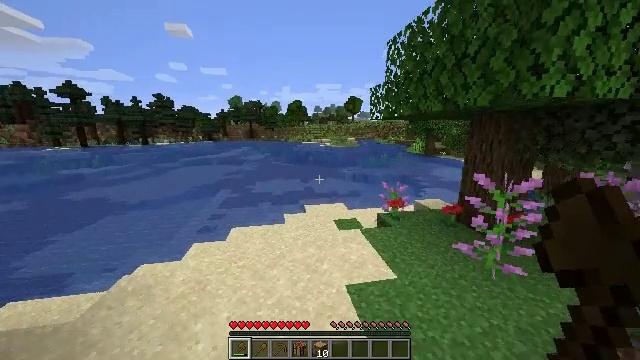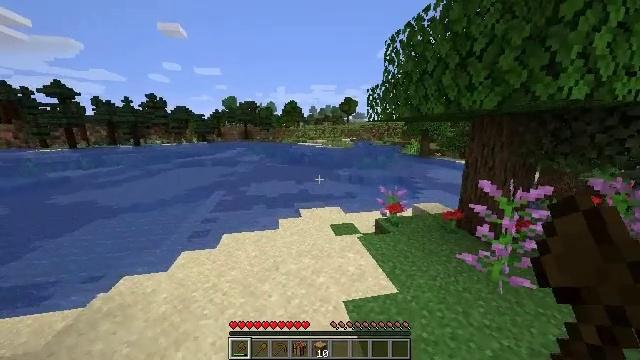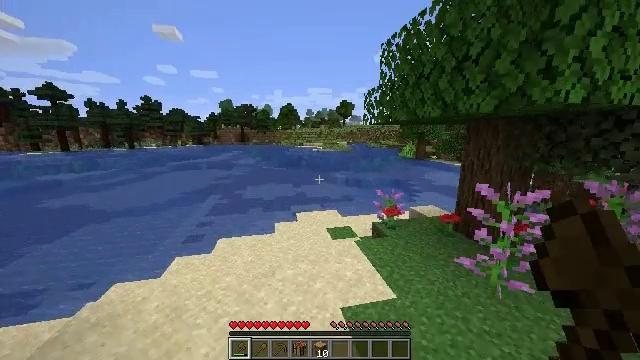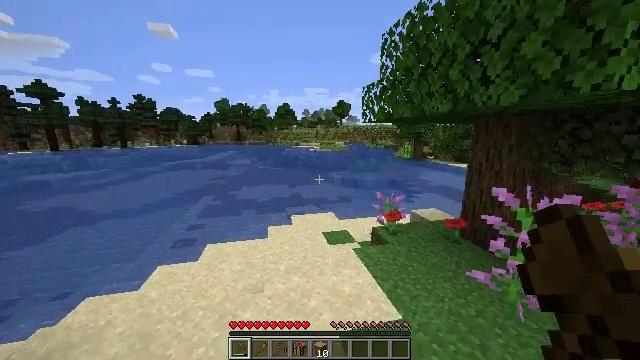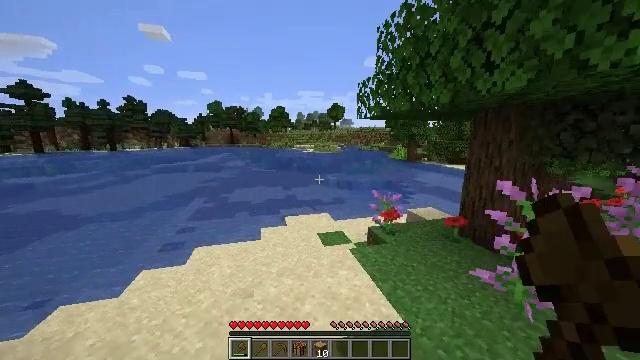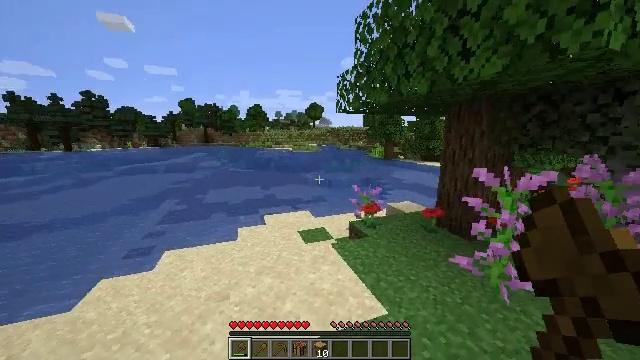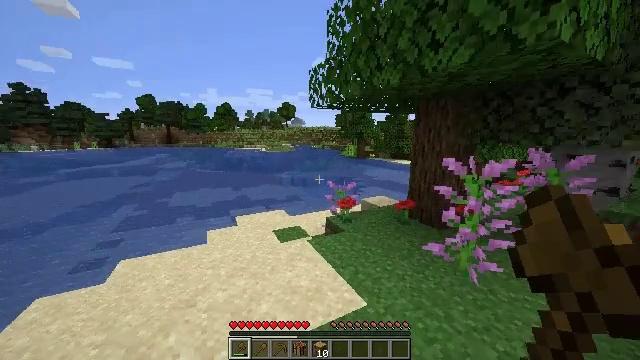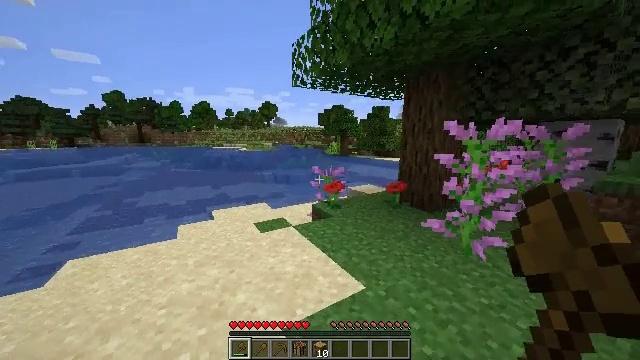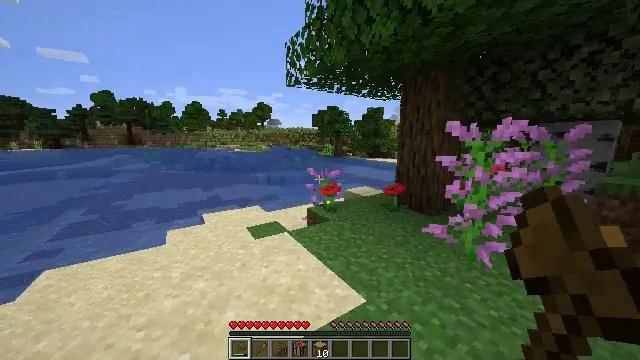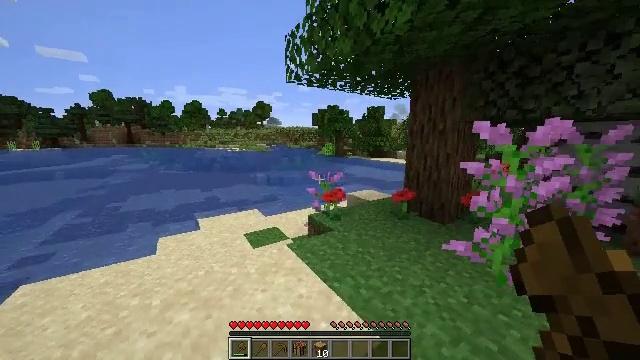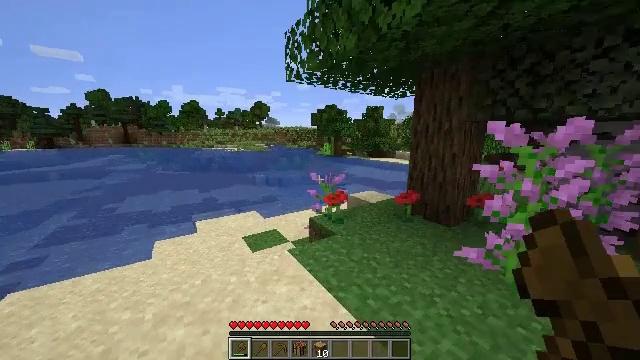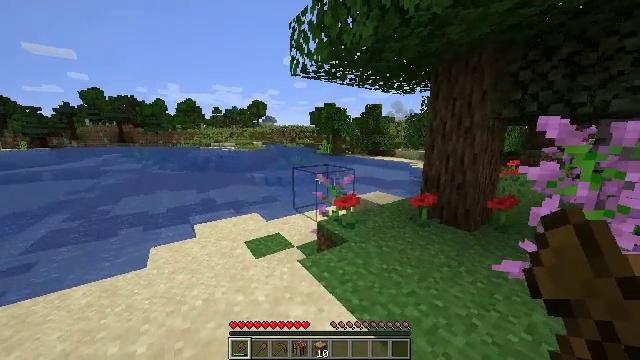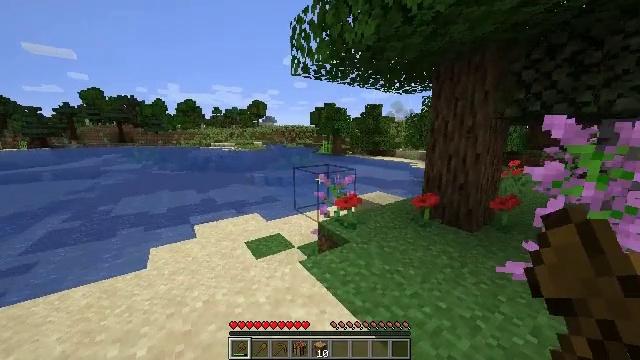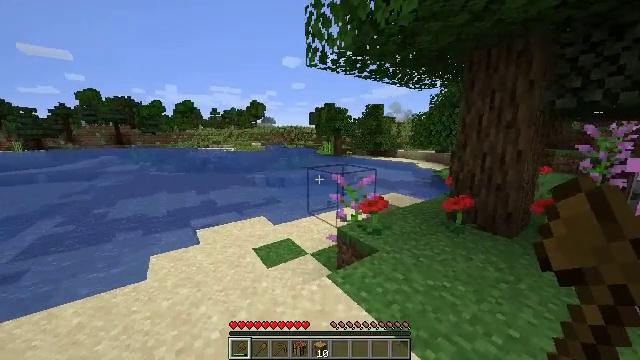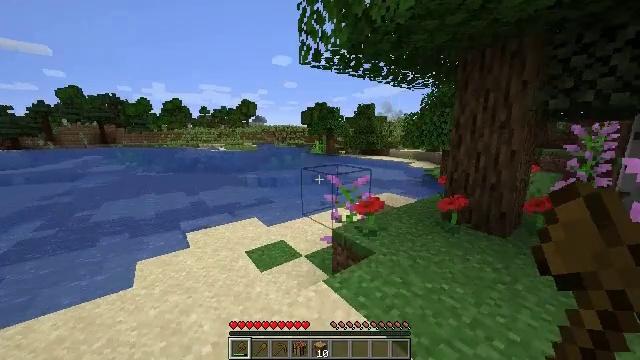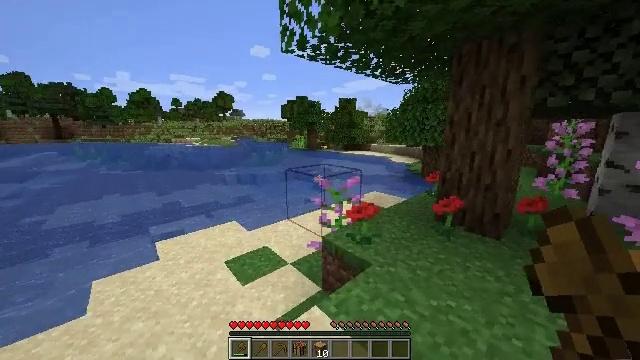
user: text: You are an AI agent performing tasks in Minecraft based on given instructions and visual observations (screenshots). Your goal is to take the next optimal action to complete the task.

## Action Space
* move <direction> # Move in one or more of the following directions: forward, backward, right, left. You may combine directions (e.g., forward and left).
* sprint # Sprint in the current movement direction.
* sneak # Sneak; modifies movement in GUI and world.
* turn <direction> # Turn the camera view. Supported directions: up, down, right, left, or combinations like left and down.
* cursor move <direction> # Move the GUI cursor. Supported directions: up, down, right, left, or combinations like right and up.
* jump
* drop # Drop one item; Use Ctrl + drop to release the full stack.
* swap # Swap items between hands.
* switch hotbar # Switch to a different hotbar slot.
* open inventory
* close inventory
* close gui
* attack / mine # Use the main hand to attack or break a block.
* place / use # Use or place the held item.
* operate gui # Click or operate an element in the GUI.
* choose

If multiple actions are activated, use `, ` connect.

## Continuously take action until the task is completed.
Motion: motion action
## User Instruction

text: Break the lilac plant.
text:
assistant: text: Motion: move forward, turn right
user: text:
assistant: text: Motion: move forward
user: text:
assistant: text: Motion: move forward
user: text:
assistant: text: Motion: move forward, turn right
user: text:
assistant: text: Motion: move forward, turn right
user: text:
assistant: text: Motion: move forward, turn right
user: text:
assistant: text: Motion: move forward, turn right
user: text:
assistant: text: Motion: move forward, turn right
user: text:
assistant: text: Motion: move forward
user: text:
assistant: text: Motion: move forward and move left
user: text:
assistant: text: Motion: move forward and move left
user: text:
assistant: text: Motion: move forward and move left
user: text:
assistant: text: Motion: move forward and move left
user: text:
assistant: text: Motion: move forward, turn right
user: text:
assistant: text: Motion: move forward, turn right and down
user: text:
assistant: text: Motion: move forward, turn right
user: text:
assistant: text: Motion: move forward, turn right
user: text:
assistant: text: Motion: move forward
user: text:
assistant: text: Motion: move forward
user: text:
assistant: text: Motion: move forward
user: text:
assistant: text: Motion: move forward
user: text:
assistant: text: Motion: move forward, turn right
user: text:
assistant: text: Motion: move forward, turn right
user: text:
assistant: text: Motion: move forward
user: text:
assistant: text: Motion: move forward
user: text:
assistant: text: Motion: move forward, turn right
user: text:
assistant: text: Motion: move forward, turn right
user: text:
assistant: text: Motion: move forward, turn right
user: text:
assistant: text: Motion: move forward, turn right, jump
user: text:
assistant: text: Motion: move forward, jump